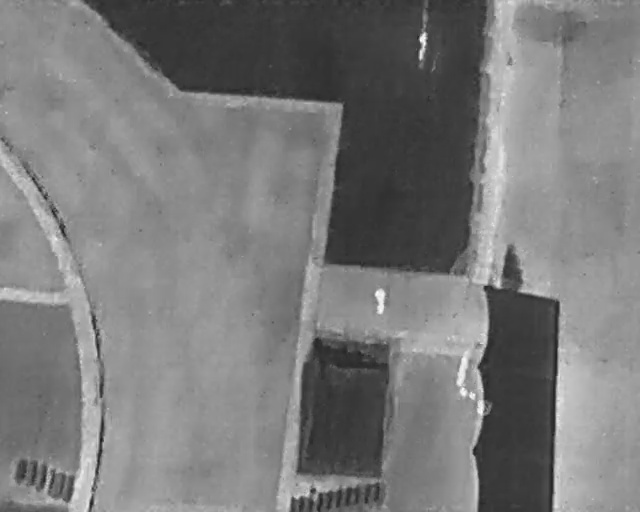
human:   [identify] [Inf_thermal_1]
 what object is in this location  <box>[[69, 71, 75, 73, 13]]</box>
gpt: <ref>1 large person at the bottom right</ref>

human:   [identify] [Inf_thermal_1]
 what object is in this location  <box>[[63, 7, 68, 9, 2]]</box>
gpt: <ref>1 large person at the top</ref>

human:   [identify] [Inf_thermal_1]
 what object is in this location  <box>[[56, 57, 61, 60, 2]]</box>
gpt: <ref>1 large person at the center</ref>